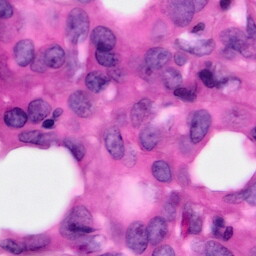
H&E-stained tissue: Pancreatic